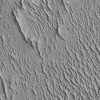
Atmospheric dust classification: not_dusty